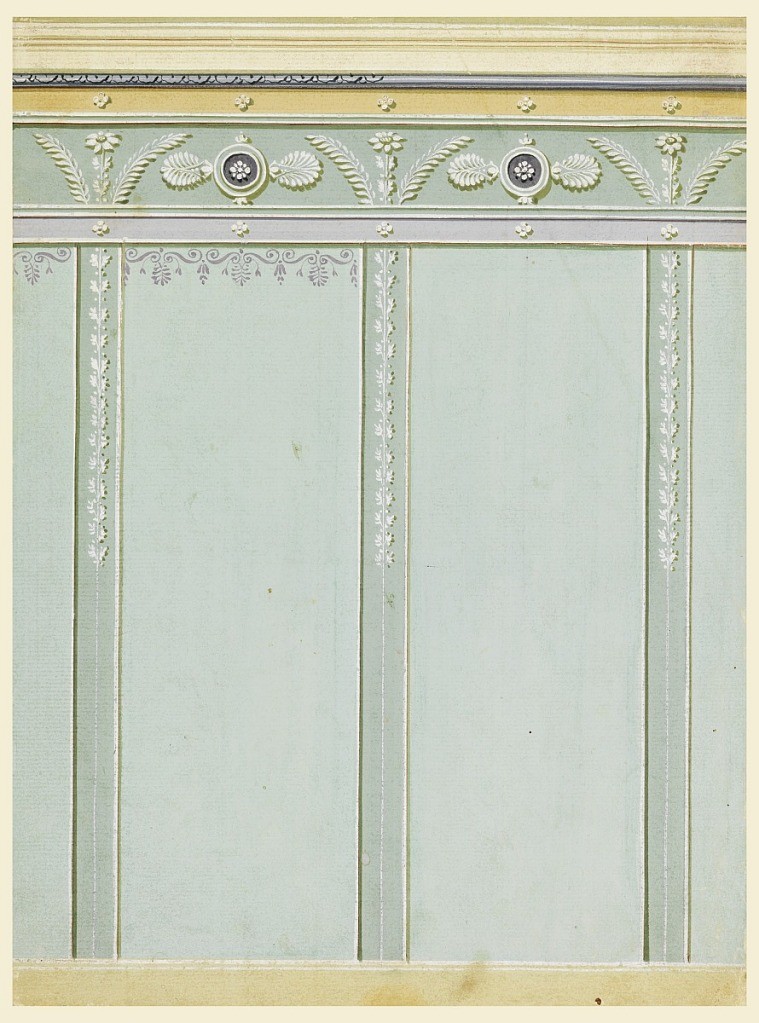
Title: Wallpaper Design
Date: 1820–30
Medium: Brush and gouache, graphite on white paper
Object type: Drawing
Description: A dado is shown at the bottom. On top is a frieze between bands with rosettes. The frieze consists of a high band between two low ones of different height. The high band shows rosettes in circular medallions, from which palmettes grow laterally, alternating with a stylized plant. Above the frieze is an entablature of several moldings, the lowest of which is colored. An ornamentation is alternatively suggested for it in the left half. The wall panel is divided into oblong panels framed by fillets and separated from each other by stripes, the lower parts of which show in the middle a white line, from which leaves and seeds grow in the upper parts. A hanging palmette frieze is alternatively suggested as a decoration of the tops of the oblong panels.